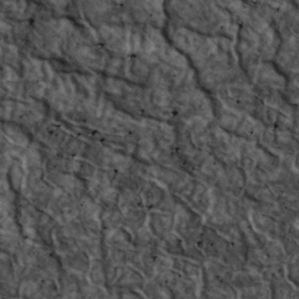
Label: non_frost